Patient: sex F, age 31
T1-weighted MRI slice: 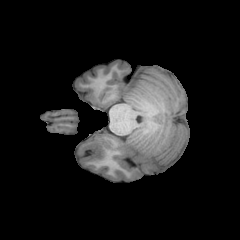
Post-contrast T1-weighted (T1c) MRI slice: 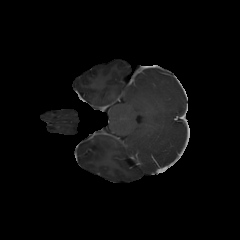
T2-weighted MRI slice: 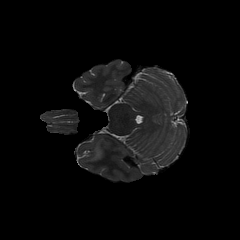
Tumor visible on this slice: yes
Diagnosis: Astrocytoma, IDH-mutant
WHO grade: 2